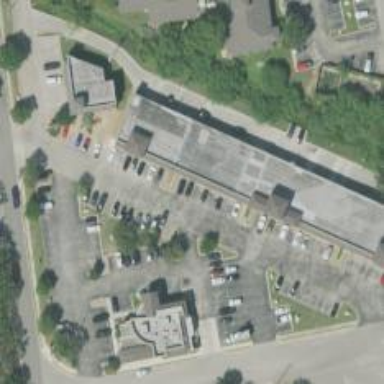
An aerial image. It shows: Retail building.